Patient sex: F
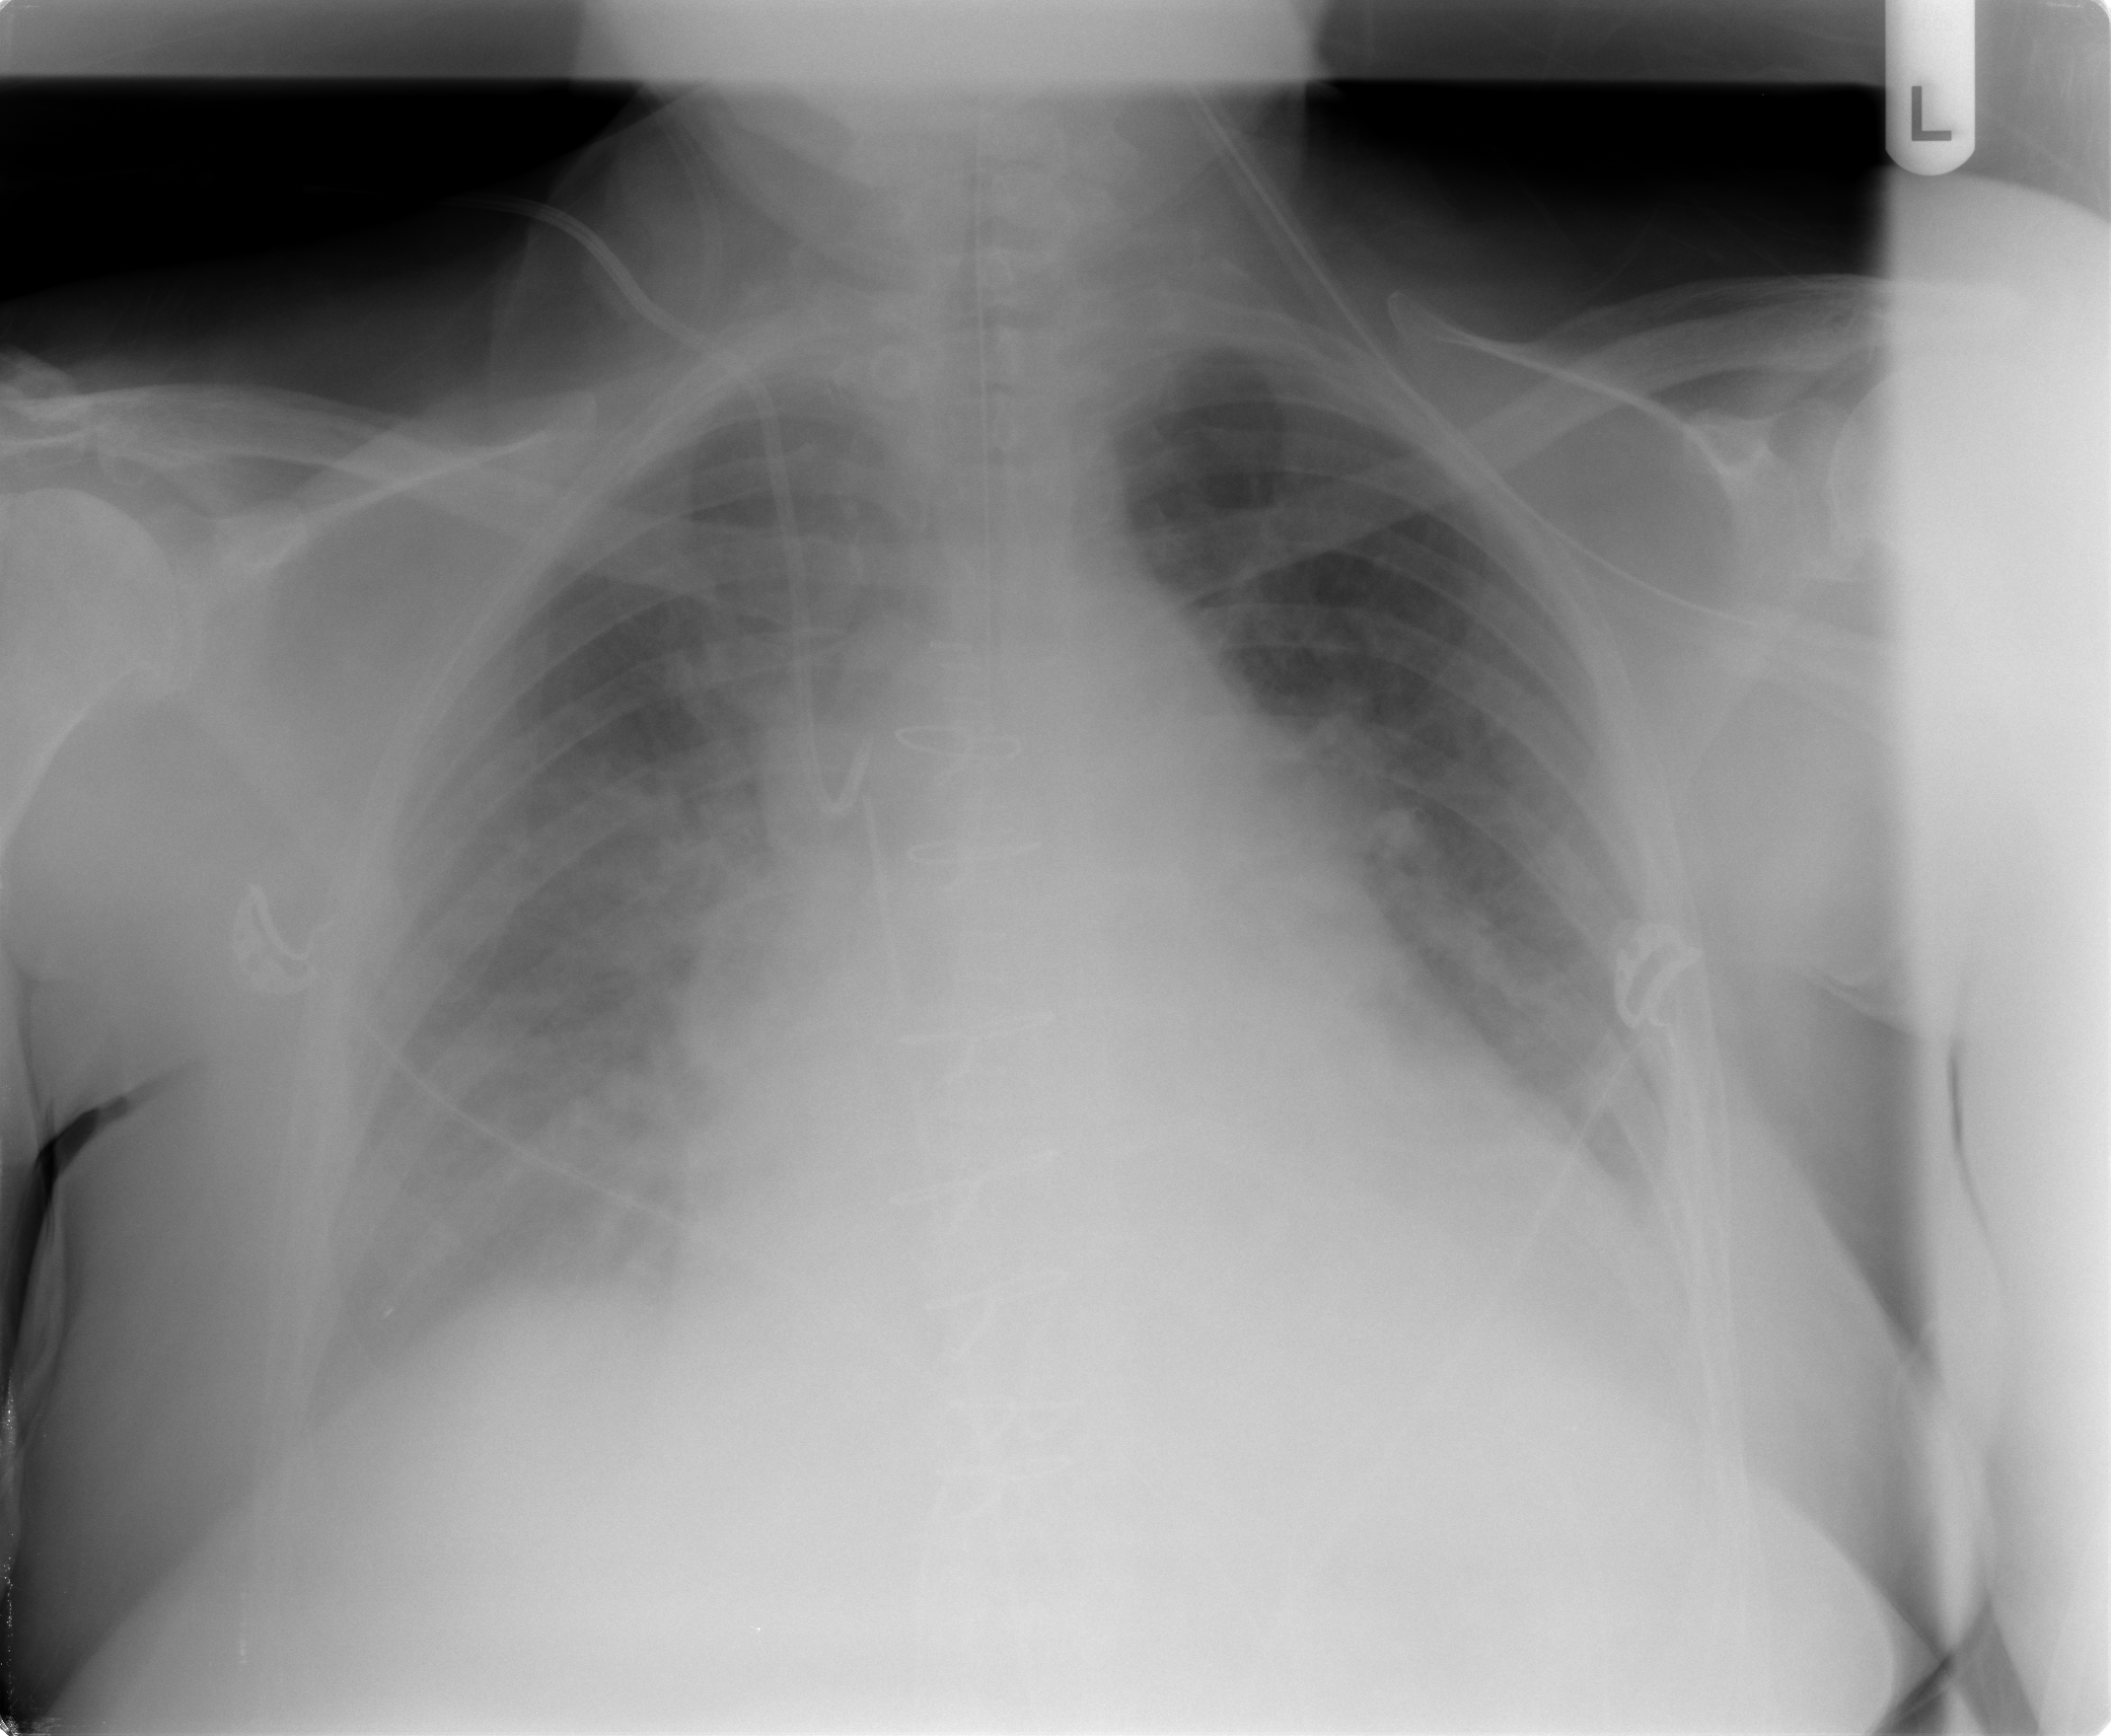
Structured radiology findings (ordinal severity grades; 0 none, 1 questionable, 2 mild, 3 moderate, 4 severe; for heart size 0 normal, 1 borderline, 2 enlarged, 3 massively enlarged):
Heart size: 3
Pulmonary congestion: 0
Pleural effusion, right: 2
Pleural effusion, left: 1
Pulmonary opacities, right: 2
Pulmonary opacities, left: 0
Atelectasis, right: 3
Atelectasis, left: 1